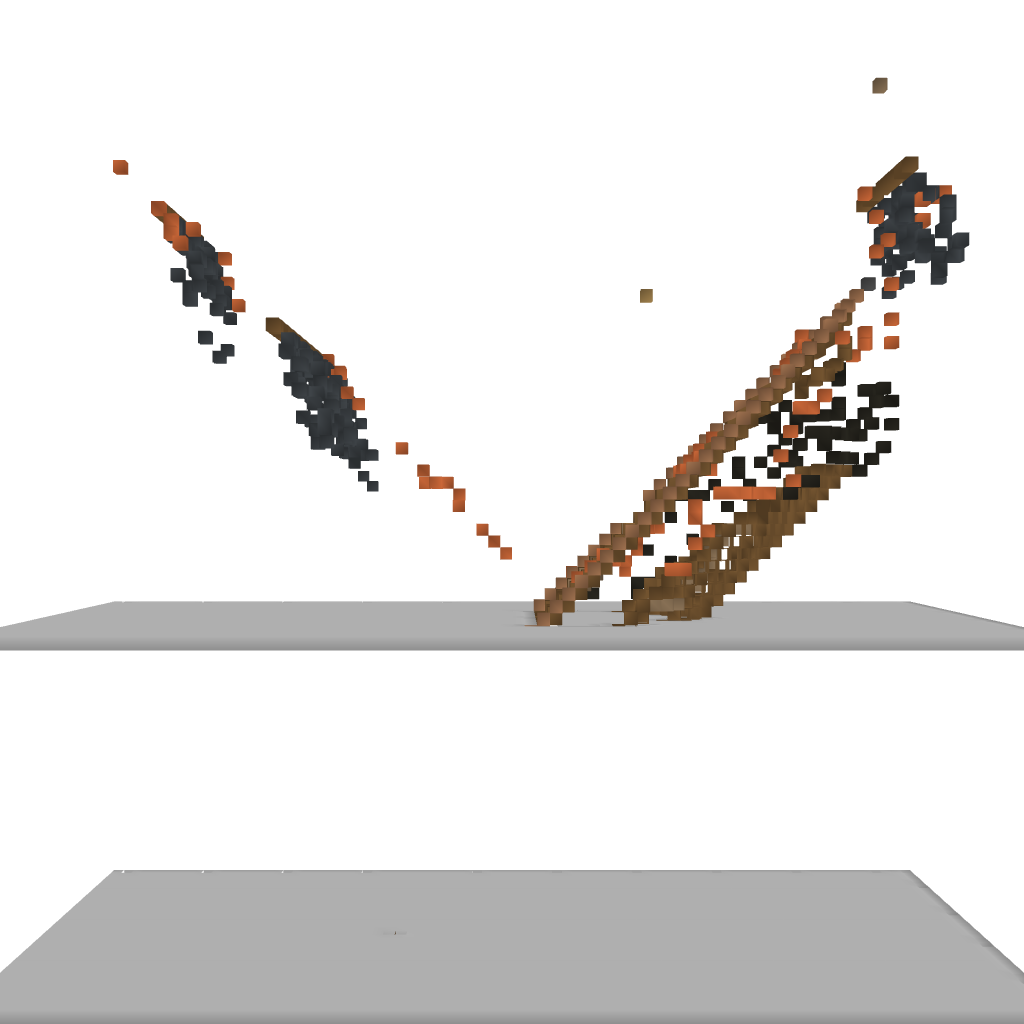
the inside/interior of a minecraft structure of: Sinking Ship by LecoRubb